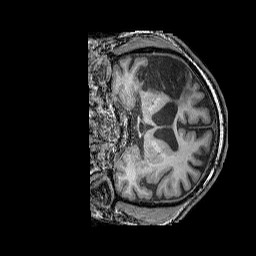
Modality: T1w
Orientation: coronal
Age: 58
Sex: male
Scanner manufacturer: siemens
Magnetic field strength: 3 T
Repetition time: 2.25 s
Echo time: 0.00411 s